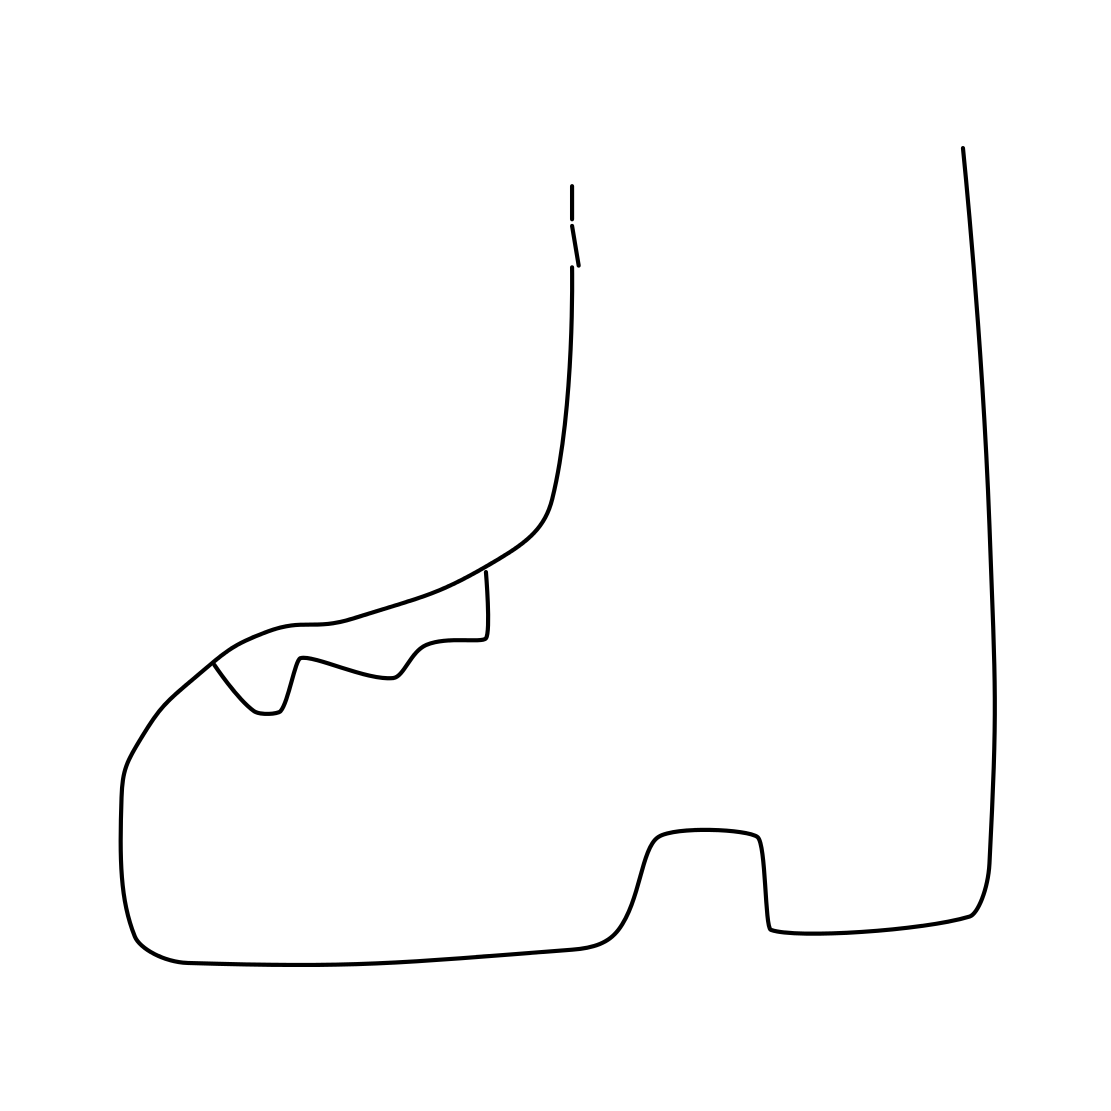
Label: shoe